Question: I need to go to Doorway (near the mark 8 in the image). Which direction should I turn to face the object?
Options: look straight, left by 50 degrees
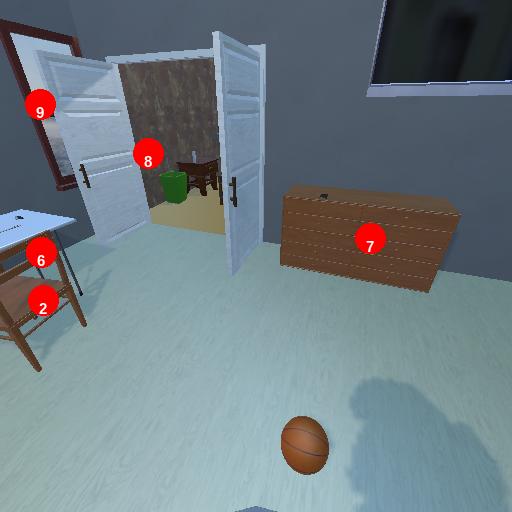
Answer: look straight